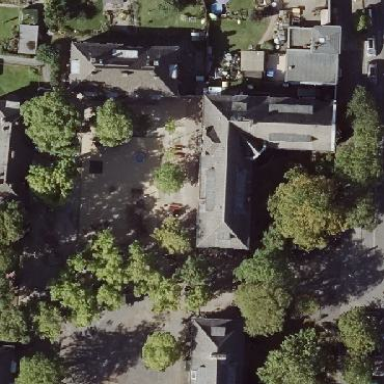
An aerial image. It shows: Playground with asphalt surface.